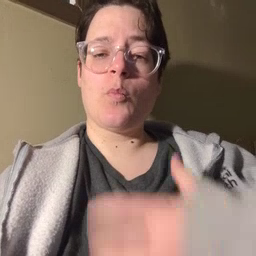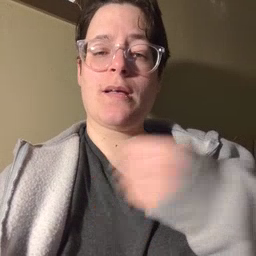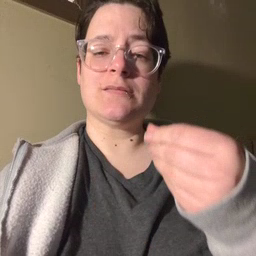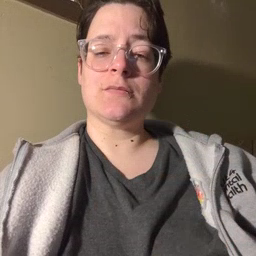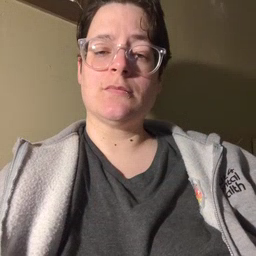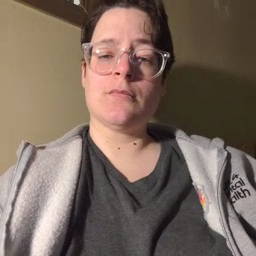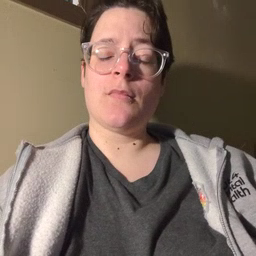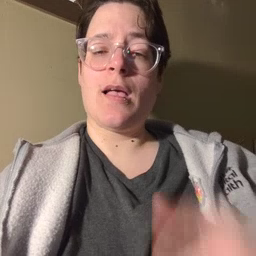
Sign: white